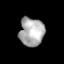
Tissue: skin
Cell type: Epithelial cells
Senescence score: 0.2177
Nuclear area (px): 691
Mean DAPI intensity: 171.648